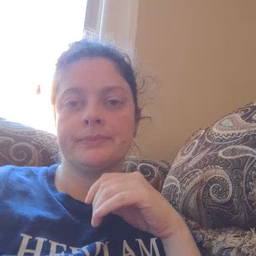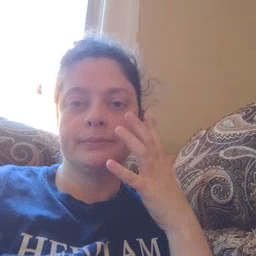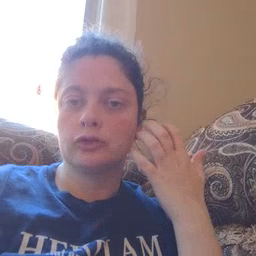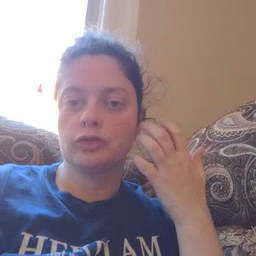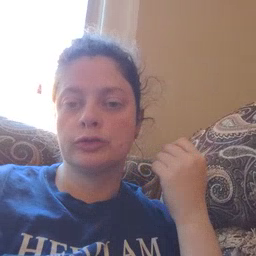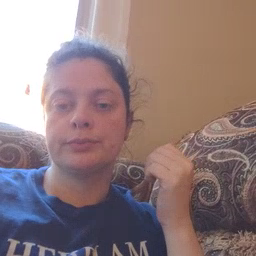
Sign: tiger